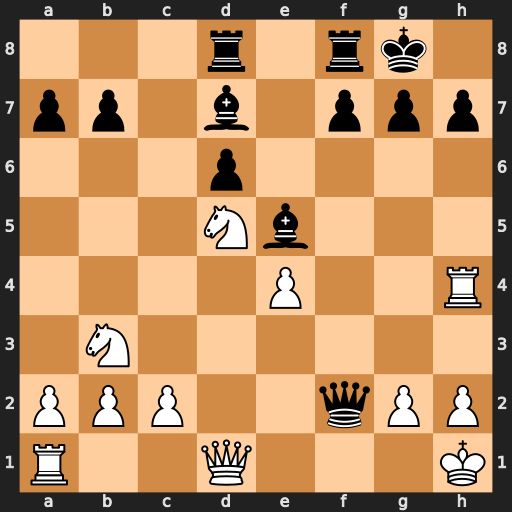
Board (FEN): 3r1rk1/pp1b1ppp/3p4/3Nb3/4P2R/1N6/PPP2qPP/R2Q3K
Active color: w
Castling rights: -
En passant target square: -
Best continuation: Ne7+ Kh8 Rxh7+ Kxh7 Qh5#